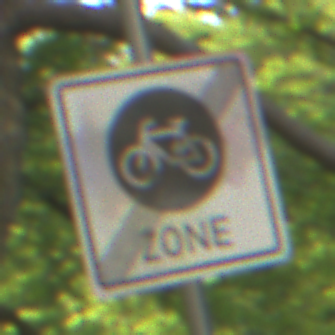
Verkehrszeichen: EndeFahrradzone
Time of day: MorningAfternoon
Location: Outdoor (RoadRail)
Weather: Clear
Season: NotSpecified
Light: Natural